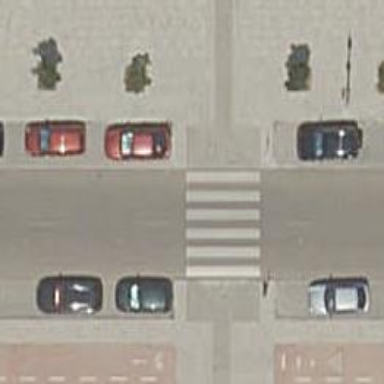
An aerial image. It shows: Uncontrolled road crossing.